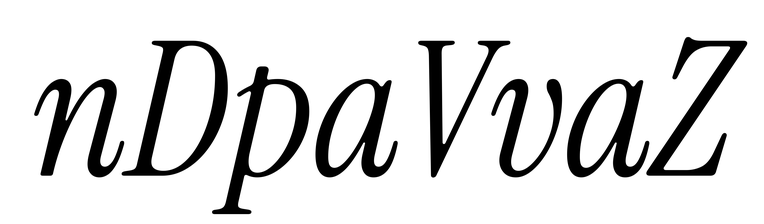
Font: InstrumentSerif-Italic